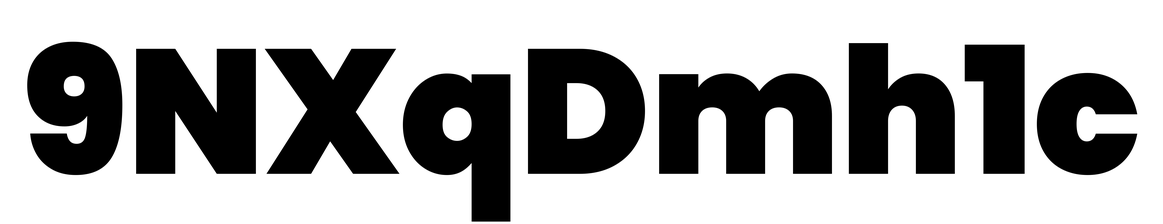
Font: Poppins-Black